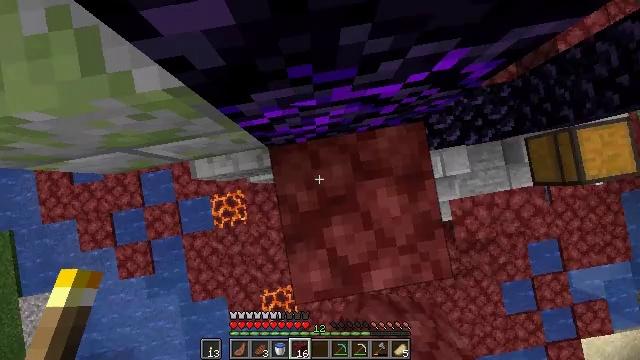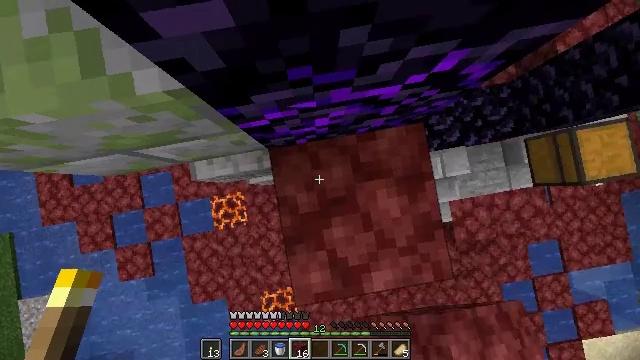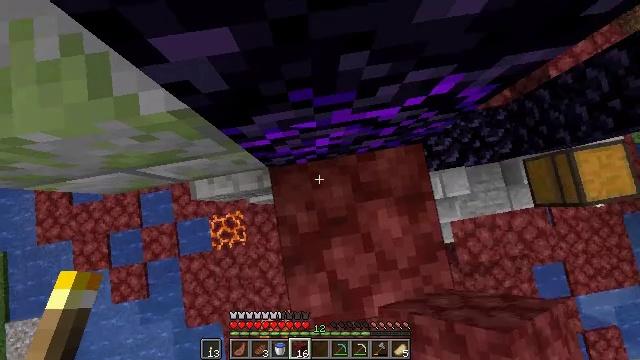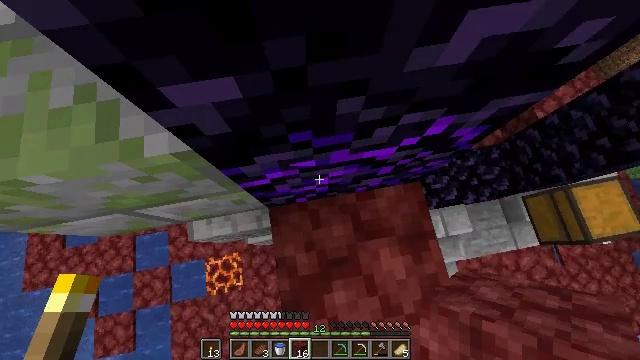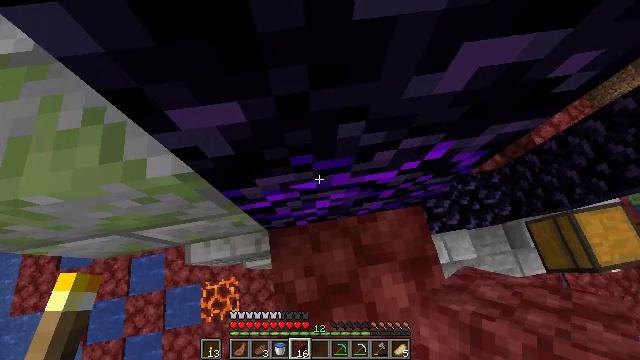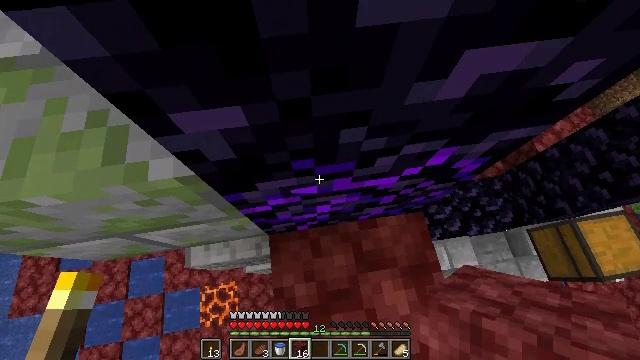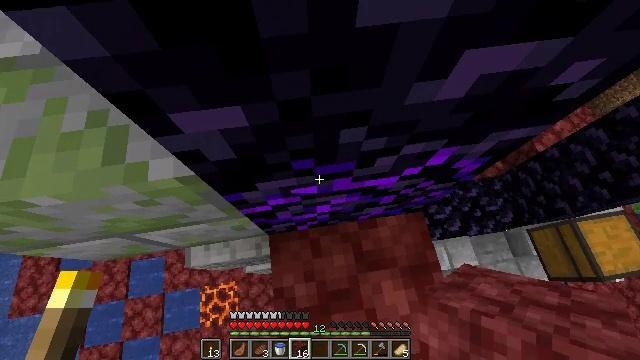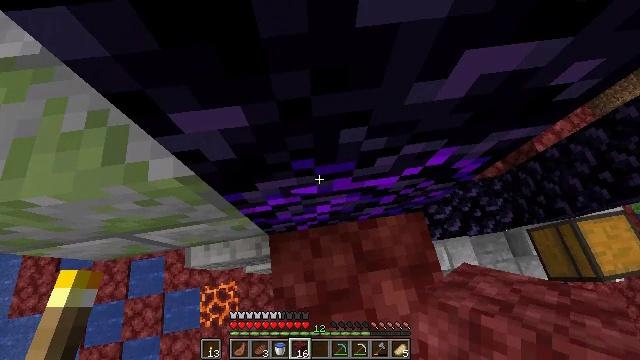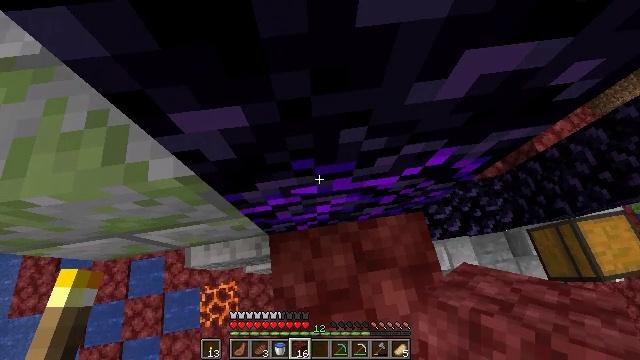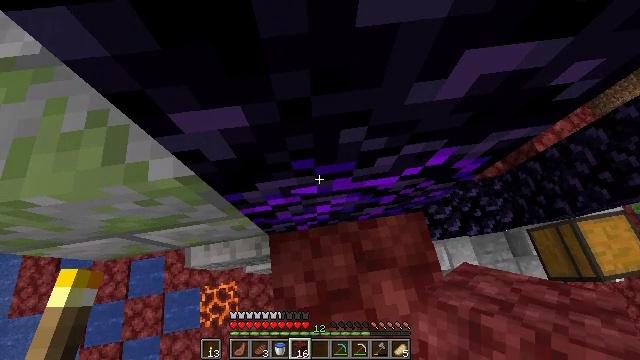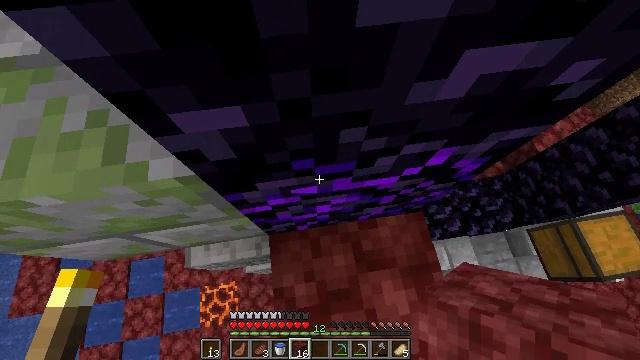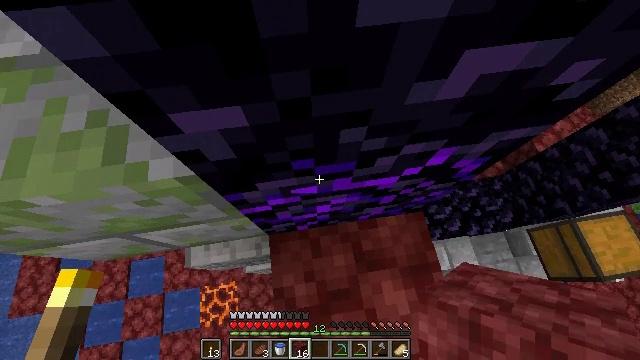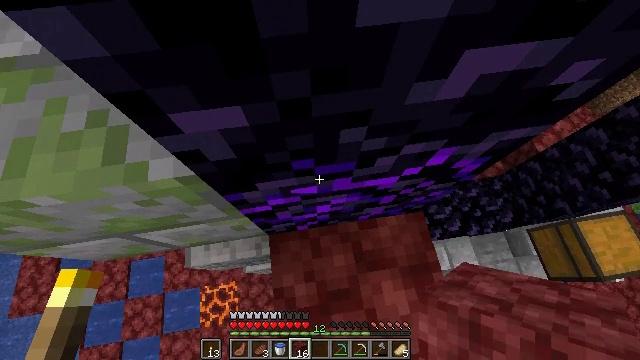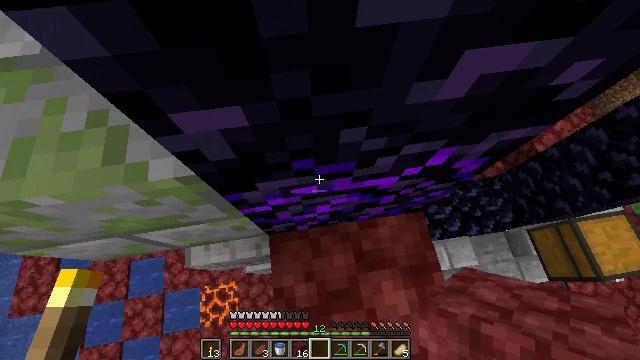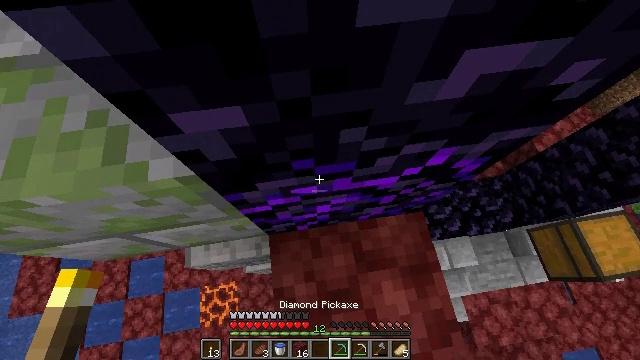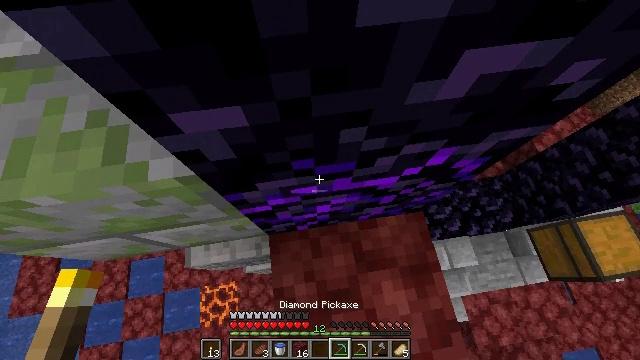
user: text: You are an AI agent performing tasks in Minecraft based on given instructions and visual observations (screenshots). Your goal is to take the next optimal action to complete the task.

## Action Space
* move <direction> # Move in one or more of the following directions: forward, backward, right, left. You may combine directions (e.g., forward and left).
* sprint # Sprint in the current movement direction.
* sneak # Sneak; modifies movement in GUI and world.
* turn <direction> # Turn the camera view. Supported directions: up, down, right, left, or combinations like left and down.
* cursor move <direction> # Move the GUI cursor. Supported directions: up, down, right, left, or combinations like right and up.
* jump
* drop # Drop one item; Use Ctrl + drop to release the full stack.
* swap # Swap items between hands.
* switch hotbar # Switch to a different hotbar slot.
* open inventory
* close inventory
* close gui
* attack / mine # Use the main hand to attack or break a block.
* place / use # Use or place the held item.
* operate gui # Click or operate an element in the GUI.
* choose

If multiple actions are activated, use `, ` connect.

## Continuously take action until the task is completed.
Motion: motion action
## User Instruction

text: Mine the crying obsidian block.
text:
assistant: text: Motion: no_op
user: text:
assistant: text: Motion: turn up
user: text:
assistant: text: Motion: turn up
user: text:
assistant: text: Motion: turn up
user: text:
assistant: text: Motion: turn up
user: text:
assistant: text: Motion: no_op
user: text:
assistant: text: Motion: no_op
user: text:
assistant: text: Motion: no_op
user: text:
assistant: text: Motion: no_op
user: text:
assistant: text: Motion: no_op
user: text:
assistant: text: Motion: no_op
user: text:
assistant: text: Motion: no_op
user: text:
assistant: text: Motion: no_op
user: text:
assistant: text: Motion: no_op
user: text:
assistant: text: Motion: no_op
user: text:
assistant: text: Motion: no_op
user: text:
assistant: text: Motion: no_op
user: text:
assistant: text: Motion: no_op
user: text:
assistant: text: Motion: no_op
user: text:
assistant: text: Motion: no_op
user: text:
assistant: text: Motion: no_op
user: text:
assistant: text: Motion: no_op
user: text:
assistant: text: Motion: no_op
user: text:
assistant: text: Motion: no_op
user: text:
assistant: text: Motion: no_op
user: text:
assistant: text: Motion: no_op
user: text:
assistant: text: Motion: no_op
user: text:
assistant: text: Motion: no_op
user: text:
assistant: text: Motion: move right
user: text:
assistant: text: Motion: move right